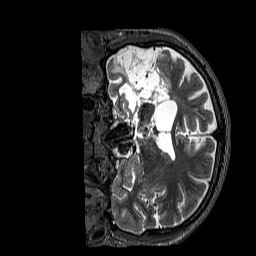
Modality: T2w
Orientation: coronal
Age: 39
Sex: male
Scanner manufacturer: siemens
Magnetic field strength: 3 T
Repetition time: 3.2 s
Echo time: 0.567 s